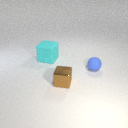
small blue rubber sphere to the right of small brown metal cube